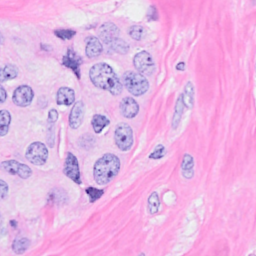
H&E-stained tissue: Breast